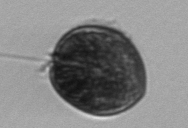
Label: Prorocentrum